Interaction volume radius: 10 \u00c5
Interaction volume height: 25 \u00c5
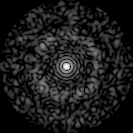
Disorder parameter: 0.8425